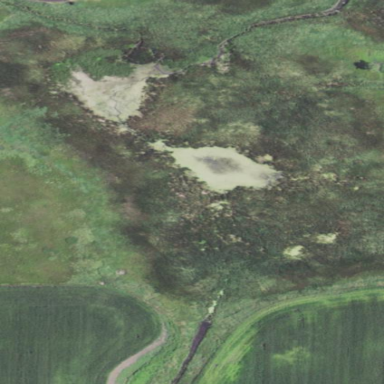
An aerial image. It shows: Marsh wetland.